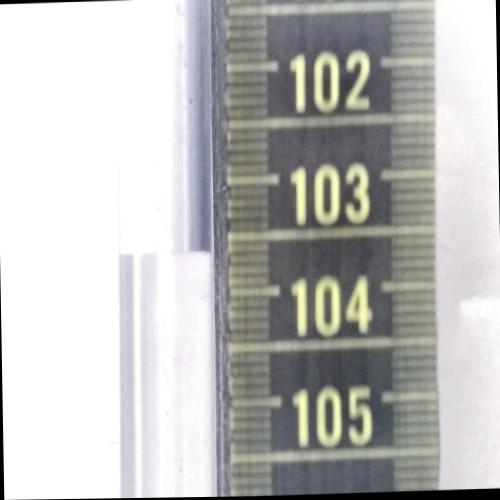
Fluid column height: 103.6 cm